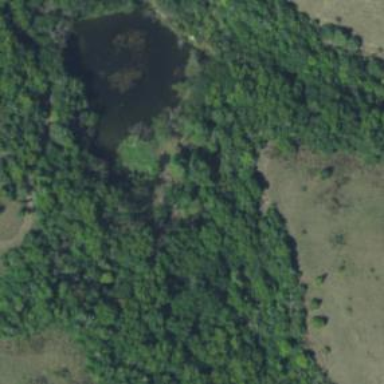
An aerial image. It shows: Serene pond surrounded by nature.